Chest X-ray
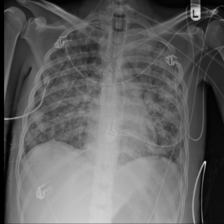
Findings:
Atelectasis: negative
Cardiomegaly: negative
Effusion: negative
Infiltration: positive
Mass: negative
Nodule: negative
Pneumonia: negative
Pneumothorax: positive
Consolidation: negative
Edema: negative
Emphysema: negative
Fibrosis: negative
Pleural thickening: negative
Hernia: negative